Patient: sex M, age 45
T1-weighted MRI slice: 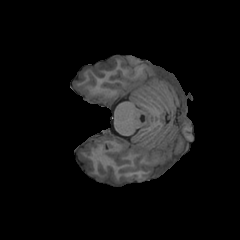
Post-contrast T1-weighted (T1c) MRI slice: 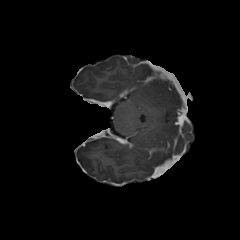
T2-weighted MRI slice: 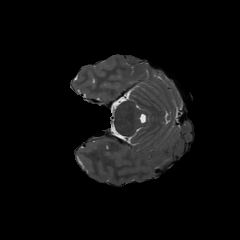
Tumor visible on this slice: no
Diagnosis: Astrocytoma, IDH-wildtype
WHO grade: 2